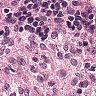
Metastatic tissue present: no